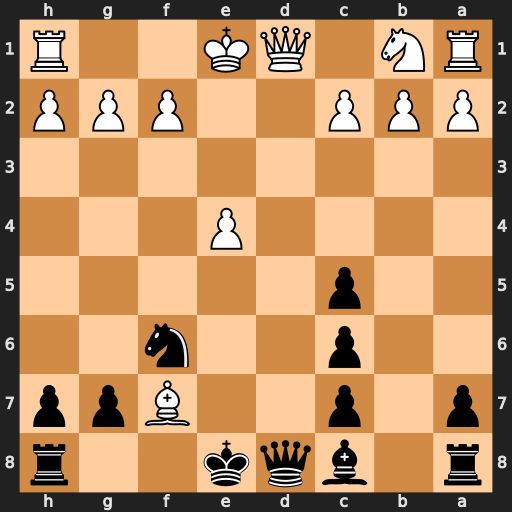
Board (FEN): r1bqk2r/p1p2Bpp/2p2n2/2p5/4P3/8/PPP2PPP/RN1QK2R
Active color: b
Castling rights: KQkq
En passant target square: -
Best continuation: Kxf7 Qxd8 Rxd8